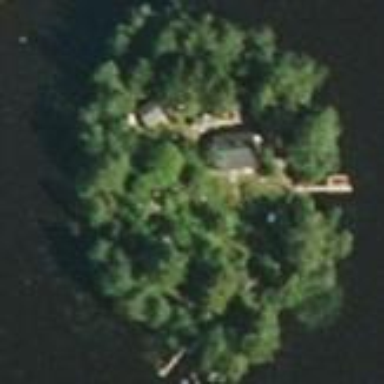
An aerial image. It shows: Islet surrounded by woodland.